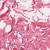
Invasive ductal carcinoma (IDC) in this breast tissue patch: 0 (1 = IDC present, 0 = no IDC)